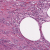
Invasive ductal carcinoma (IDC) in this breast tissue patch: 0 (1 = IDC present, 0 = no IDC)